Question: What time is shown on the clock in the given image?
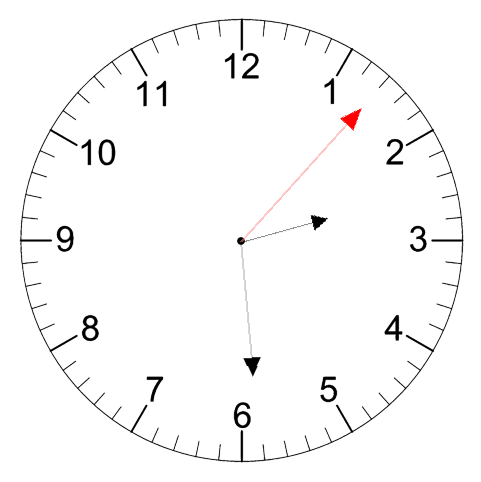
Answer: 02:29:07